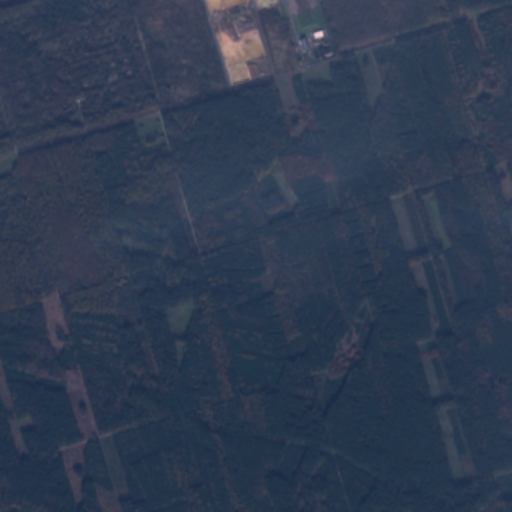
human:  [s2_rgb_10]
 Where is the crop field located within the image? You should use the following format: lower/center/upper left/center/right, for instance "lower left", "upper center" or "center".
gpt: The crop field is located in the lower right of the image.
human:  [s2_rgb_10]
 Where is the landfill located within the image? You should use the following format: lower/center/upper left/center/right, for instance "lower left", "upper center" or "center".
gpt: The landfill is located in the upper center of the image.
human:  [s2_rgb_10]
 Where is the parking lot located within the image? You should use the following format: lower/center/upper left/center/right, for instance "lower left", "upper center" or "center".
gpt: The parking lot is located in the center right of the image.
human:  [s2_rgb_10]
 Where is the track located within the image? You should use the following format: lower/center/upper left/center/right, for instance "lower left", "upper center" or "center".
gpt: There is no track in the image.